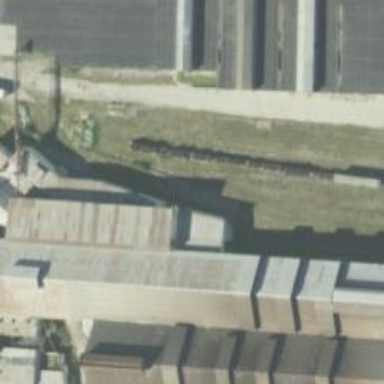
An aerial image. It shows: Abandoned railway.